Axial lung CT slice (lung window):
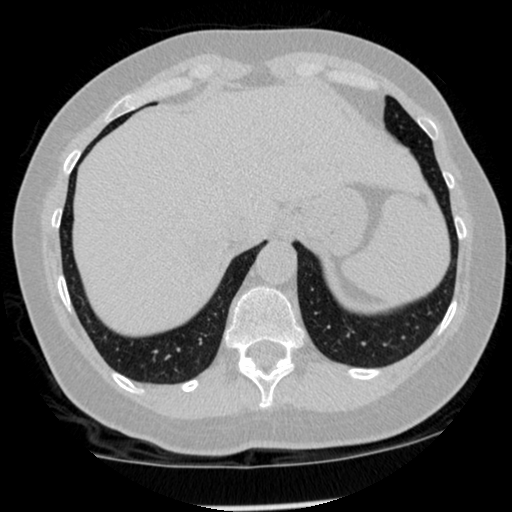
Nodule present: no